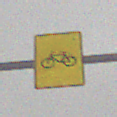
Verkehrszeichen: RadverkehrOhnePfeilsymbol
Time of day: MorningAfternoon
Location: Outdoor (Nature)
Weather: Overcast
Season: Winter
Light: Natural